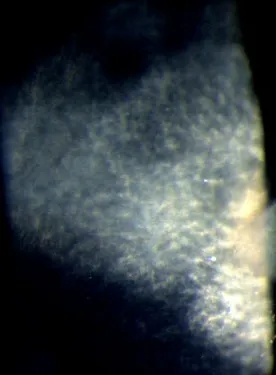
Magnified view of the corneal crystalline infiltrates.
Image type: radiology (ultrasound)